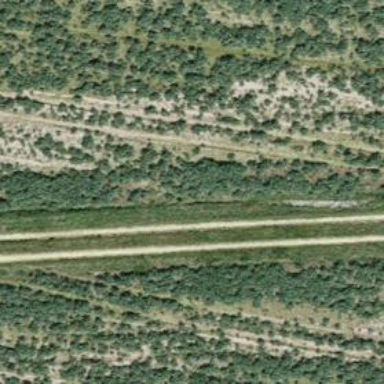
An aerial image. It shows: Track with grade2 tracktype.